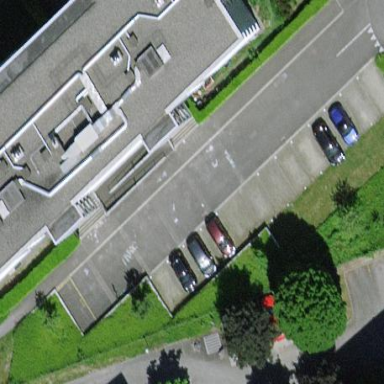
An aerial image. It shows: Street-side parking area with asphalt surface.